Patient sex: M
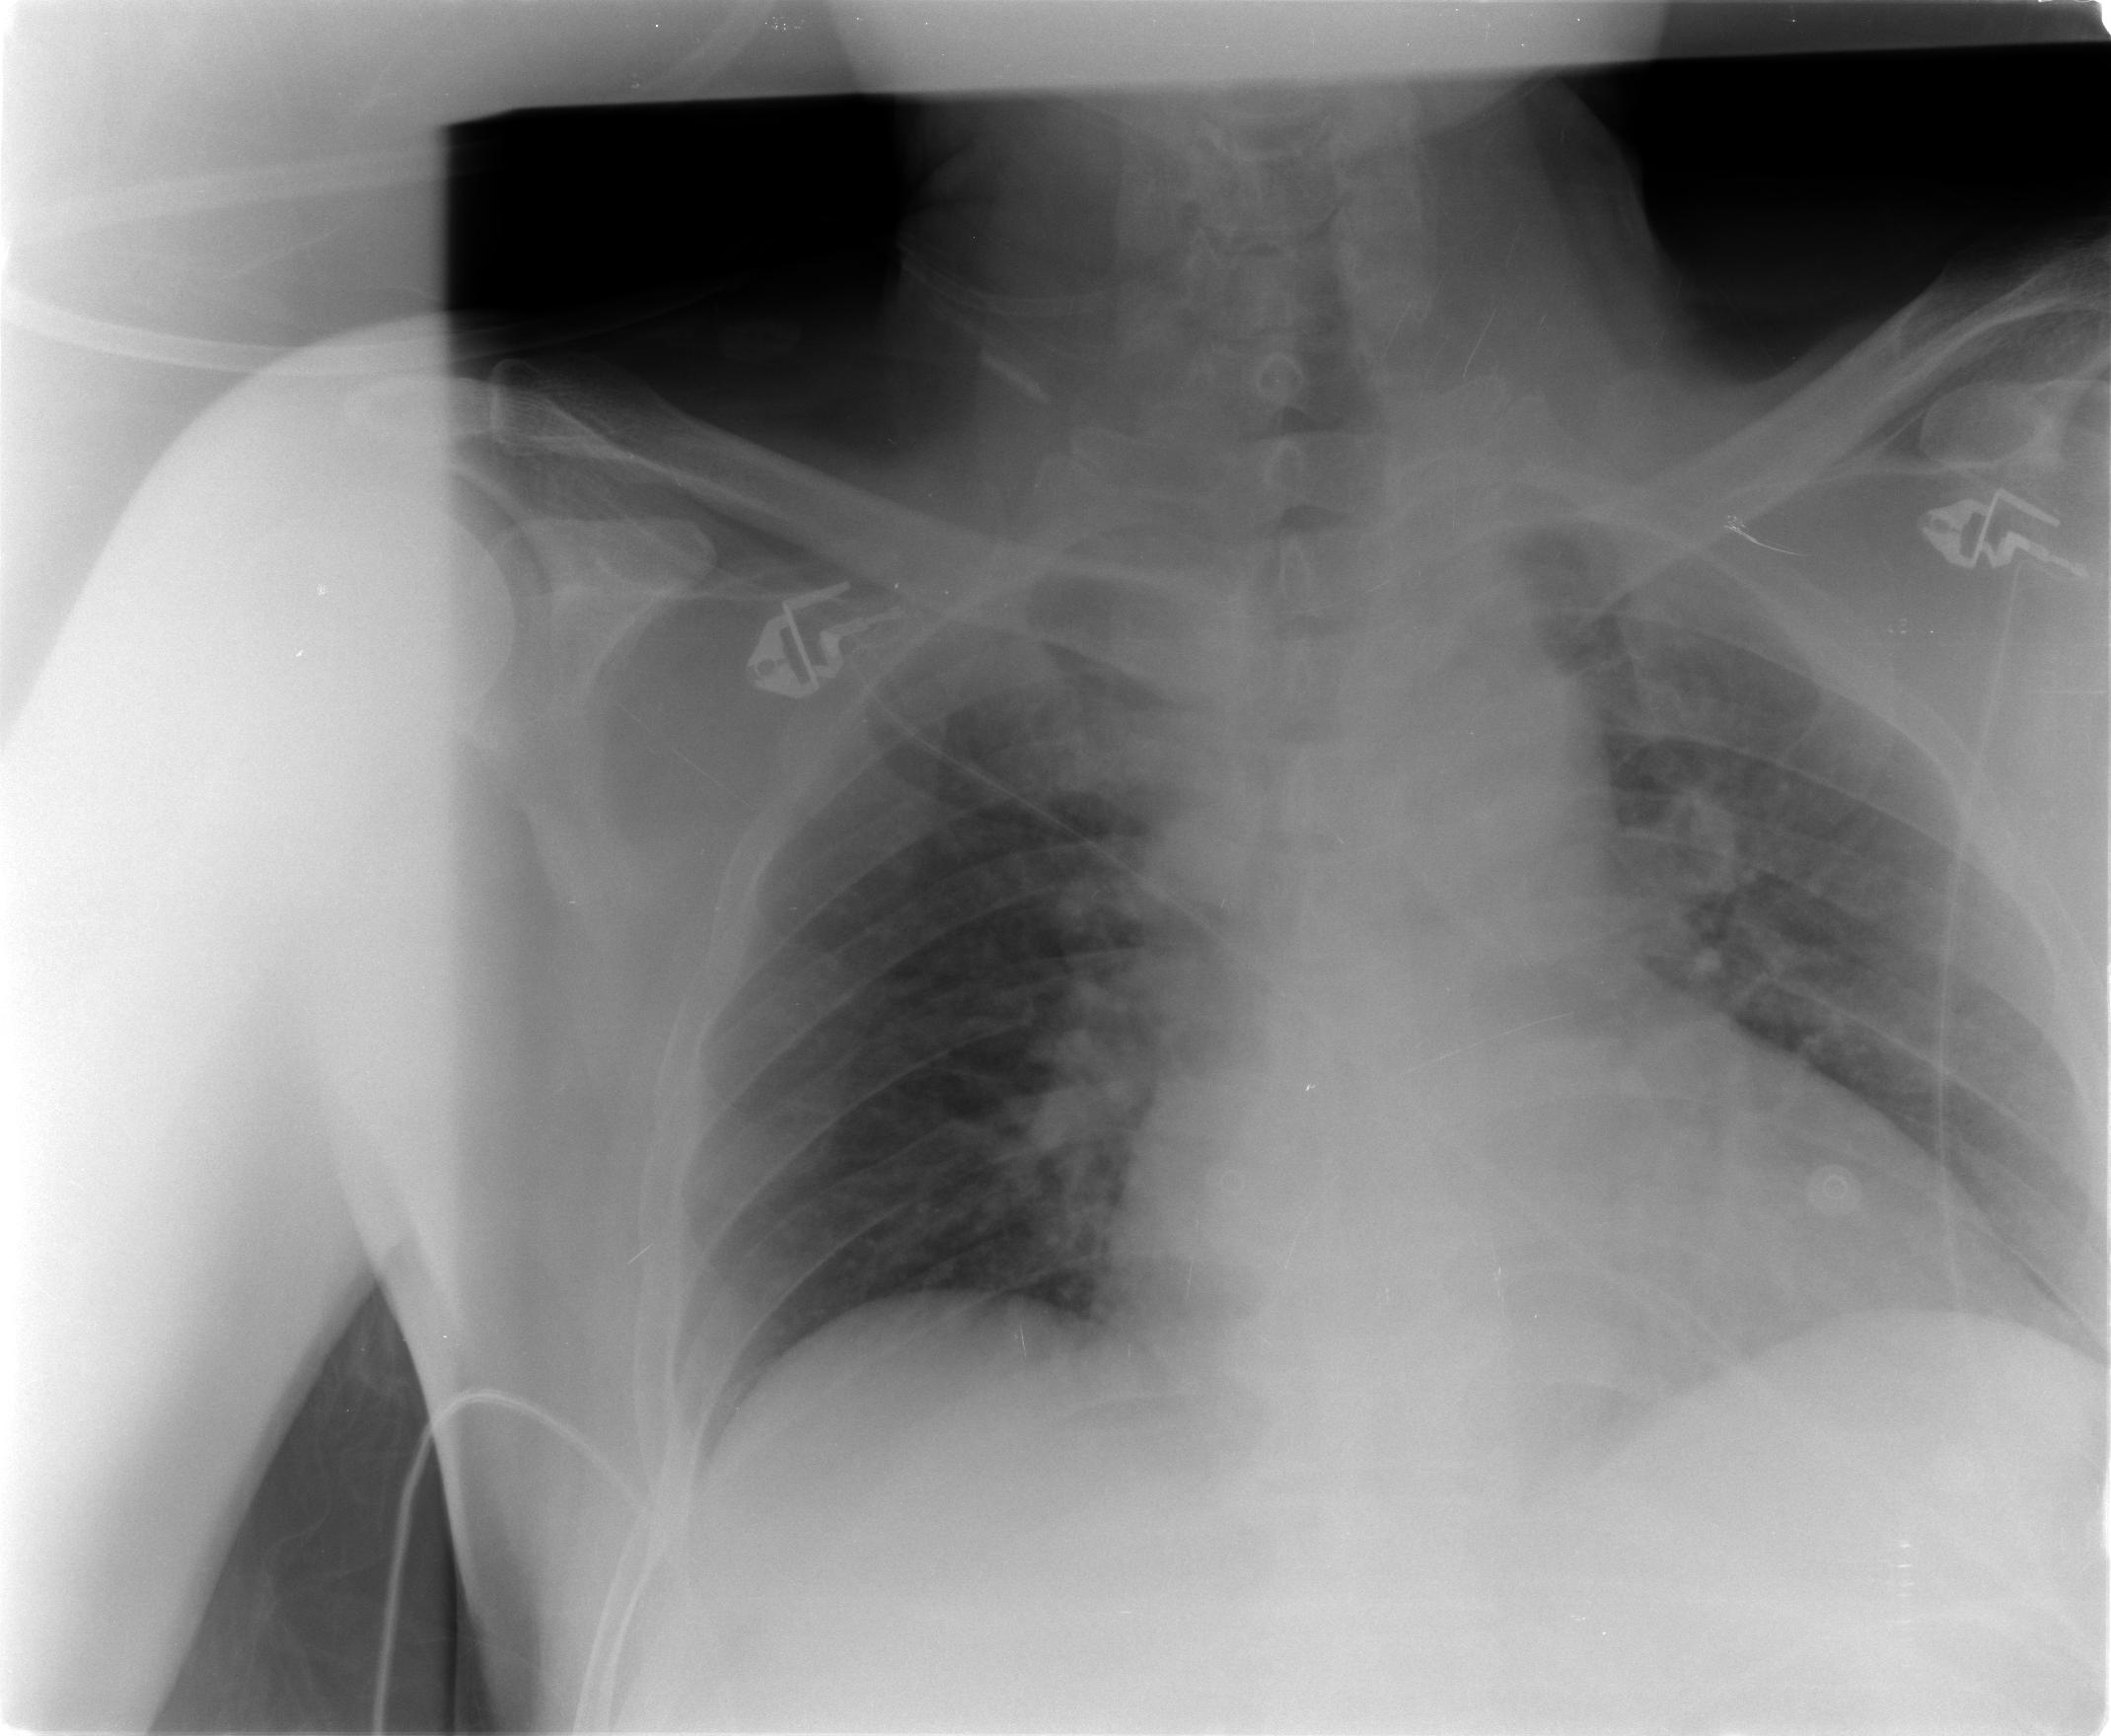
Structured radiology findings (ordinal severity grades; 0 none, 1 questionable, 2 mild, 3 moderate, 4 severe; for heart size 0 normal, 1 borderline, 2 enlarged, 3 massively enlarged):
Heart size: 2
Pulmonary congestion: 2
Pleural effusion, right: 0
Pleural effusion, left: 0
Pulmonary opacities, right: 0
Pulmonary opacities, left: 0
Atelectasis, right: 1
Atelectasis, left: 2